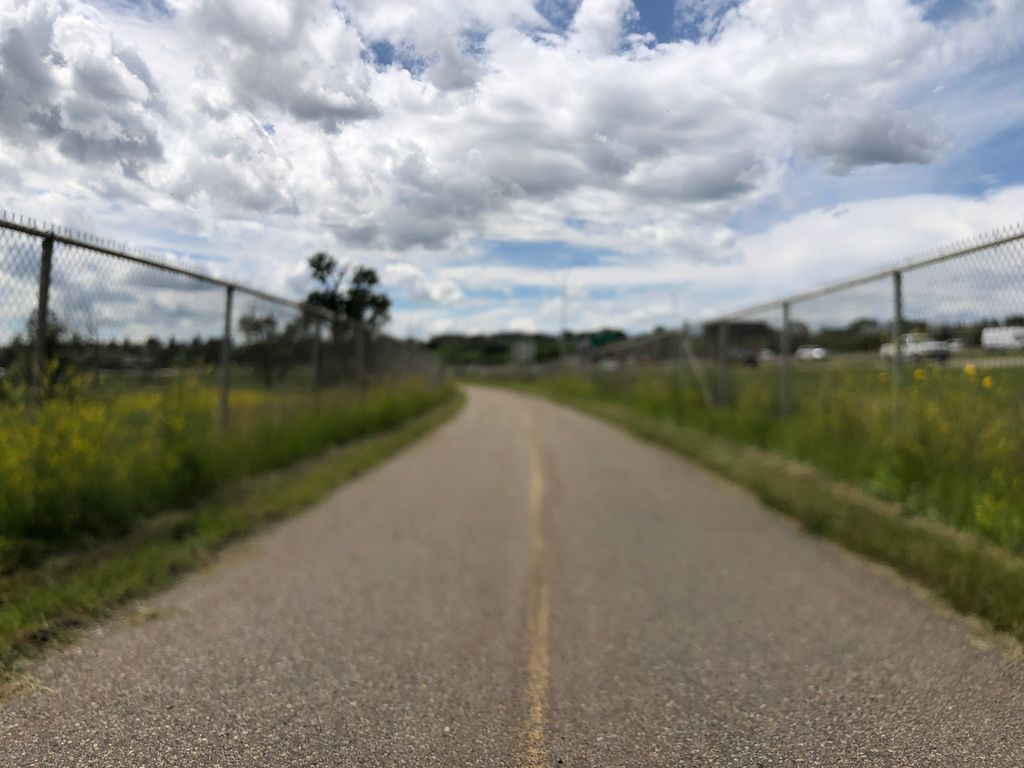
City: calgary